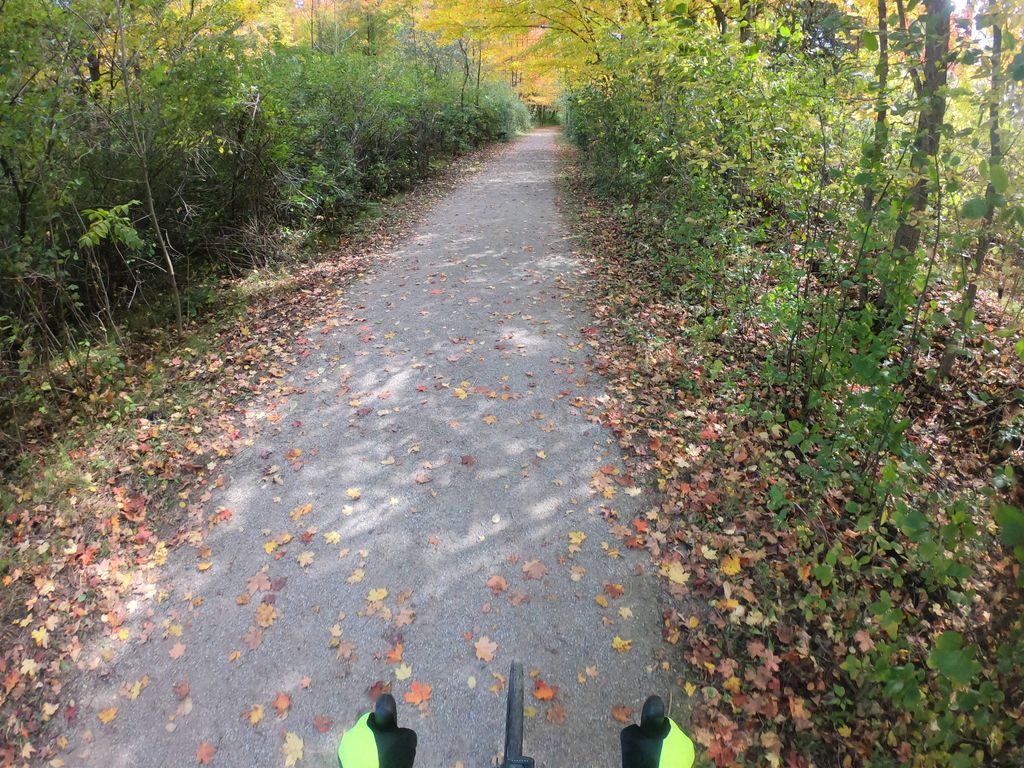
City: kitchener-waterloo